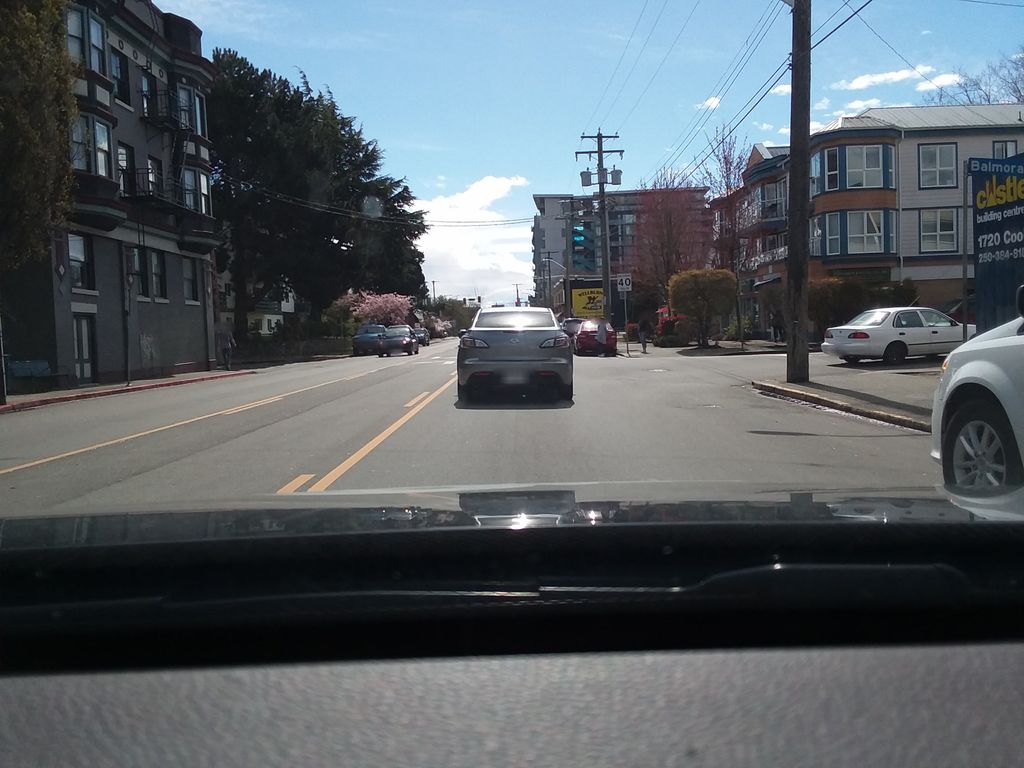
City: victoria